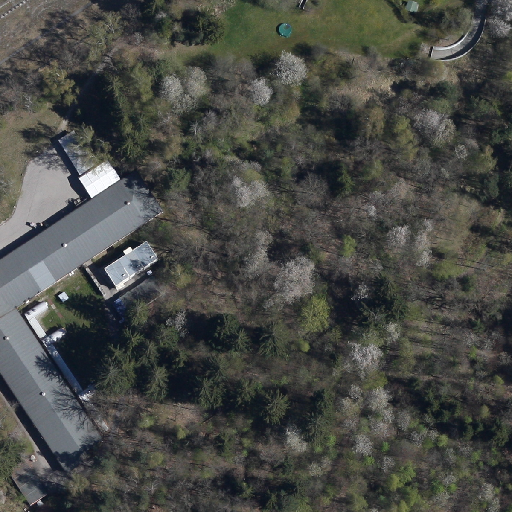
Referring expression: sidewalk along with tree